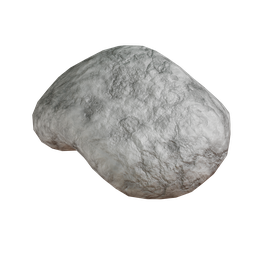
Label: nature